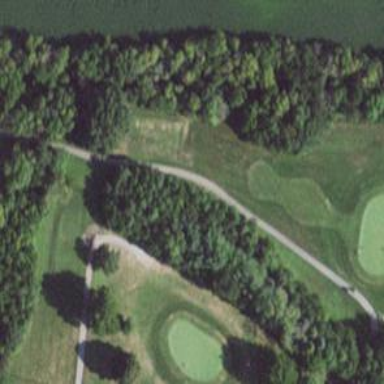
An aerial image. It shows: Service road designated as golf cart path.